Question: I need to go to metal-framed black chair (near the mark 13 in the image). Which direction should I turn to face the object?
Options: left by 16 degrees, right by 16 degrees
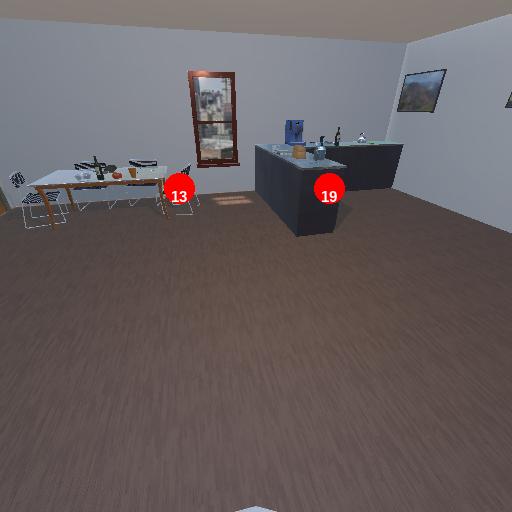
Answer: left by 16 degrees